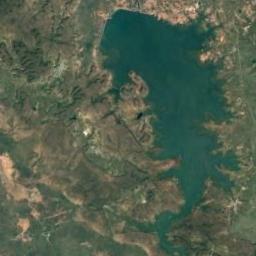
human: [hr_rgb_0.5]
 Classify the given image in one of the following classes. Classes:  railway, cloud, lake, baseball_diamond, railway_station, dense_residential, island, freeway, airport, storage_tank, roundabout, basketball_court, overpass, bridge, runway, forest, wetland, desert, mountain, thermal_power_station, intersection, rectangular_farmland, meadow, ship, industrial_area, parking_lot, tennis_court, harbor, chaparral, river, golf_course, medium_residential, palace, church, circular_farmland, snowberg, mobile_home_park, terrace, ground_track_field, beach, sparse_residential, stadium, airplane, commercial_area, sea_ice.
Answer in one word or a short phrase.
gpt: lake